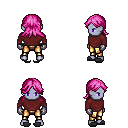
a pixel art fantasy rpg character, male body template, dark elf, purple skin, maroon long-sleeve shirt, gold greaves, pink loose hair, metal gloves, gray slippers, four views (front, back, left, right), 2x2 character sprite sheet, small pixel art, hard edges, no anti-aliasing